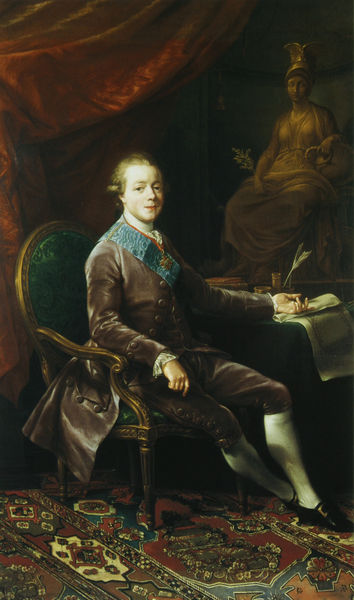
Titel: Großfürst Paul
Künstler: Johann Gottlieb Puhlmann
Standort: St. Petersburg
Institution: Schloss Pawlowsk
Schlagwörter: blau, dunkel, feder, gemälde, hand, mann, schatten, umhang, weiß, gelb, grün, sitzen, braun, frau, haar, hut, licht, mund, nase, raum, schwarz, stuhl, tisch, zeichnung, zimmer, blick, rot, malerei, muster, rock, teppich, alt, anzug, hose, augen, barock, blass, gesicht, kragen, samt, bild, herr, innenraum, portrait, porträt, vorhang, figur, gold, haare, mantel, reich, sessel, adel, klassizismus, frontal, lippen, locke, locken, skulptur, statue, perücke, schärpe, seitlich, papier, schreibtisch, schuhe, öde, thron, frack, polster, glanz, ornamente, sitzt, robe, socken, edel, gehrock, schnalle, strümpfe, tusche, buch, medaillon, zeitung, bürger, bürgertum, orden, scherpe, herrscher, kranz, lorbeer, fürst, tinte, kiel, biedermeier, hintergund, brief, schreiben, wams, herzog, prinz, schriftrolle, adelig, kniebundhose, kniestrümpfe, halbdunkel, medaille, klassik, kopfschmuck, athene, perser, athena, schreibfeder, kniehose, statur, strüpfe, weisheit, rever, rennaisance, akademisch, gloria, del, marquis, s, federkiele, wmas, samtkostüm, samtanzug